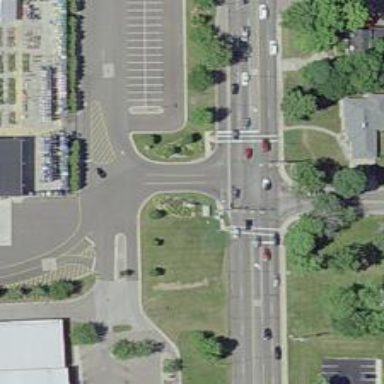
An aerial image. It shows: Stop road.